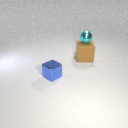
small blue metal cube in front of large brown rubber cube